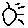
Label: sun